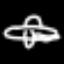
Label: airplane